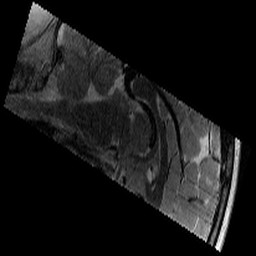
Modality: T2w
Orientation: sagittal
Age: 10
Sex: male
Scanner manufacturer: siemens
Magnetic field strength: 3 T
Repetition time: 9.23 s
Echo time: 0.067 s